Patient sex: M
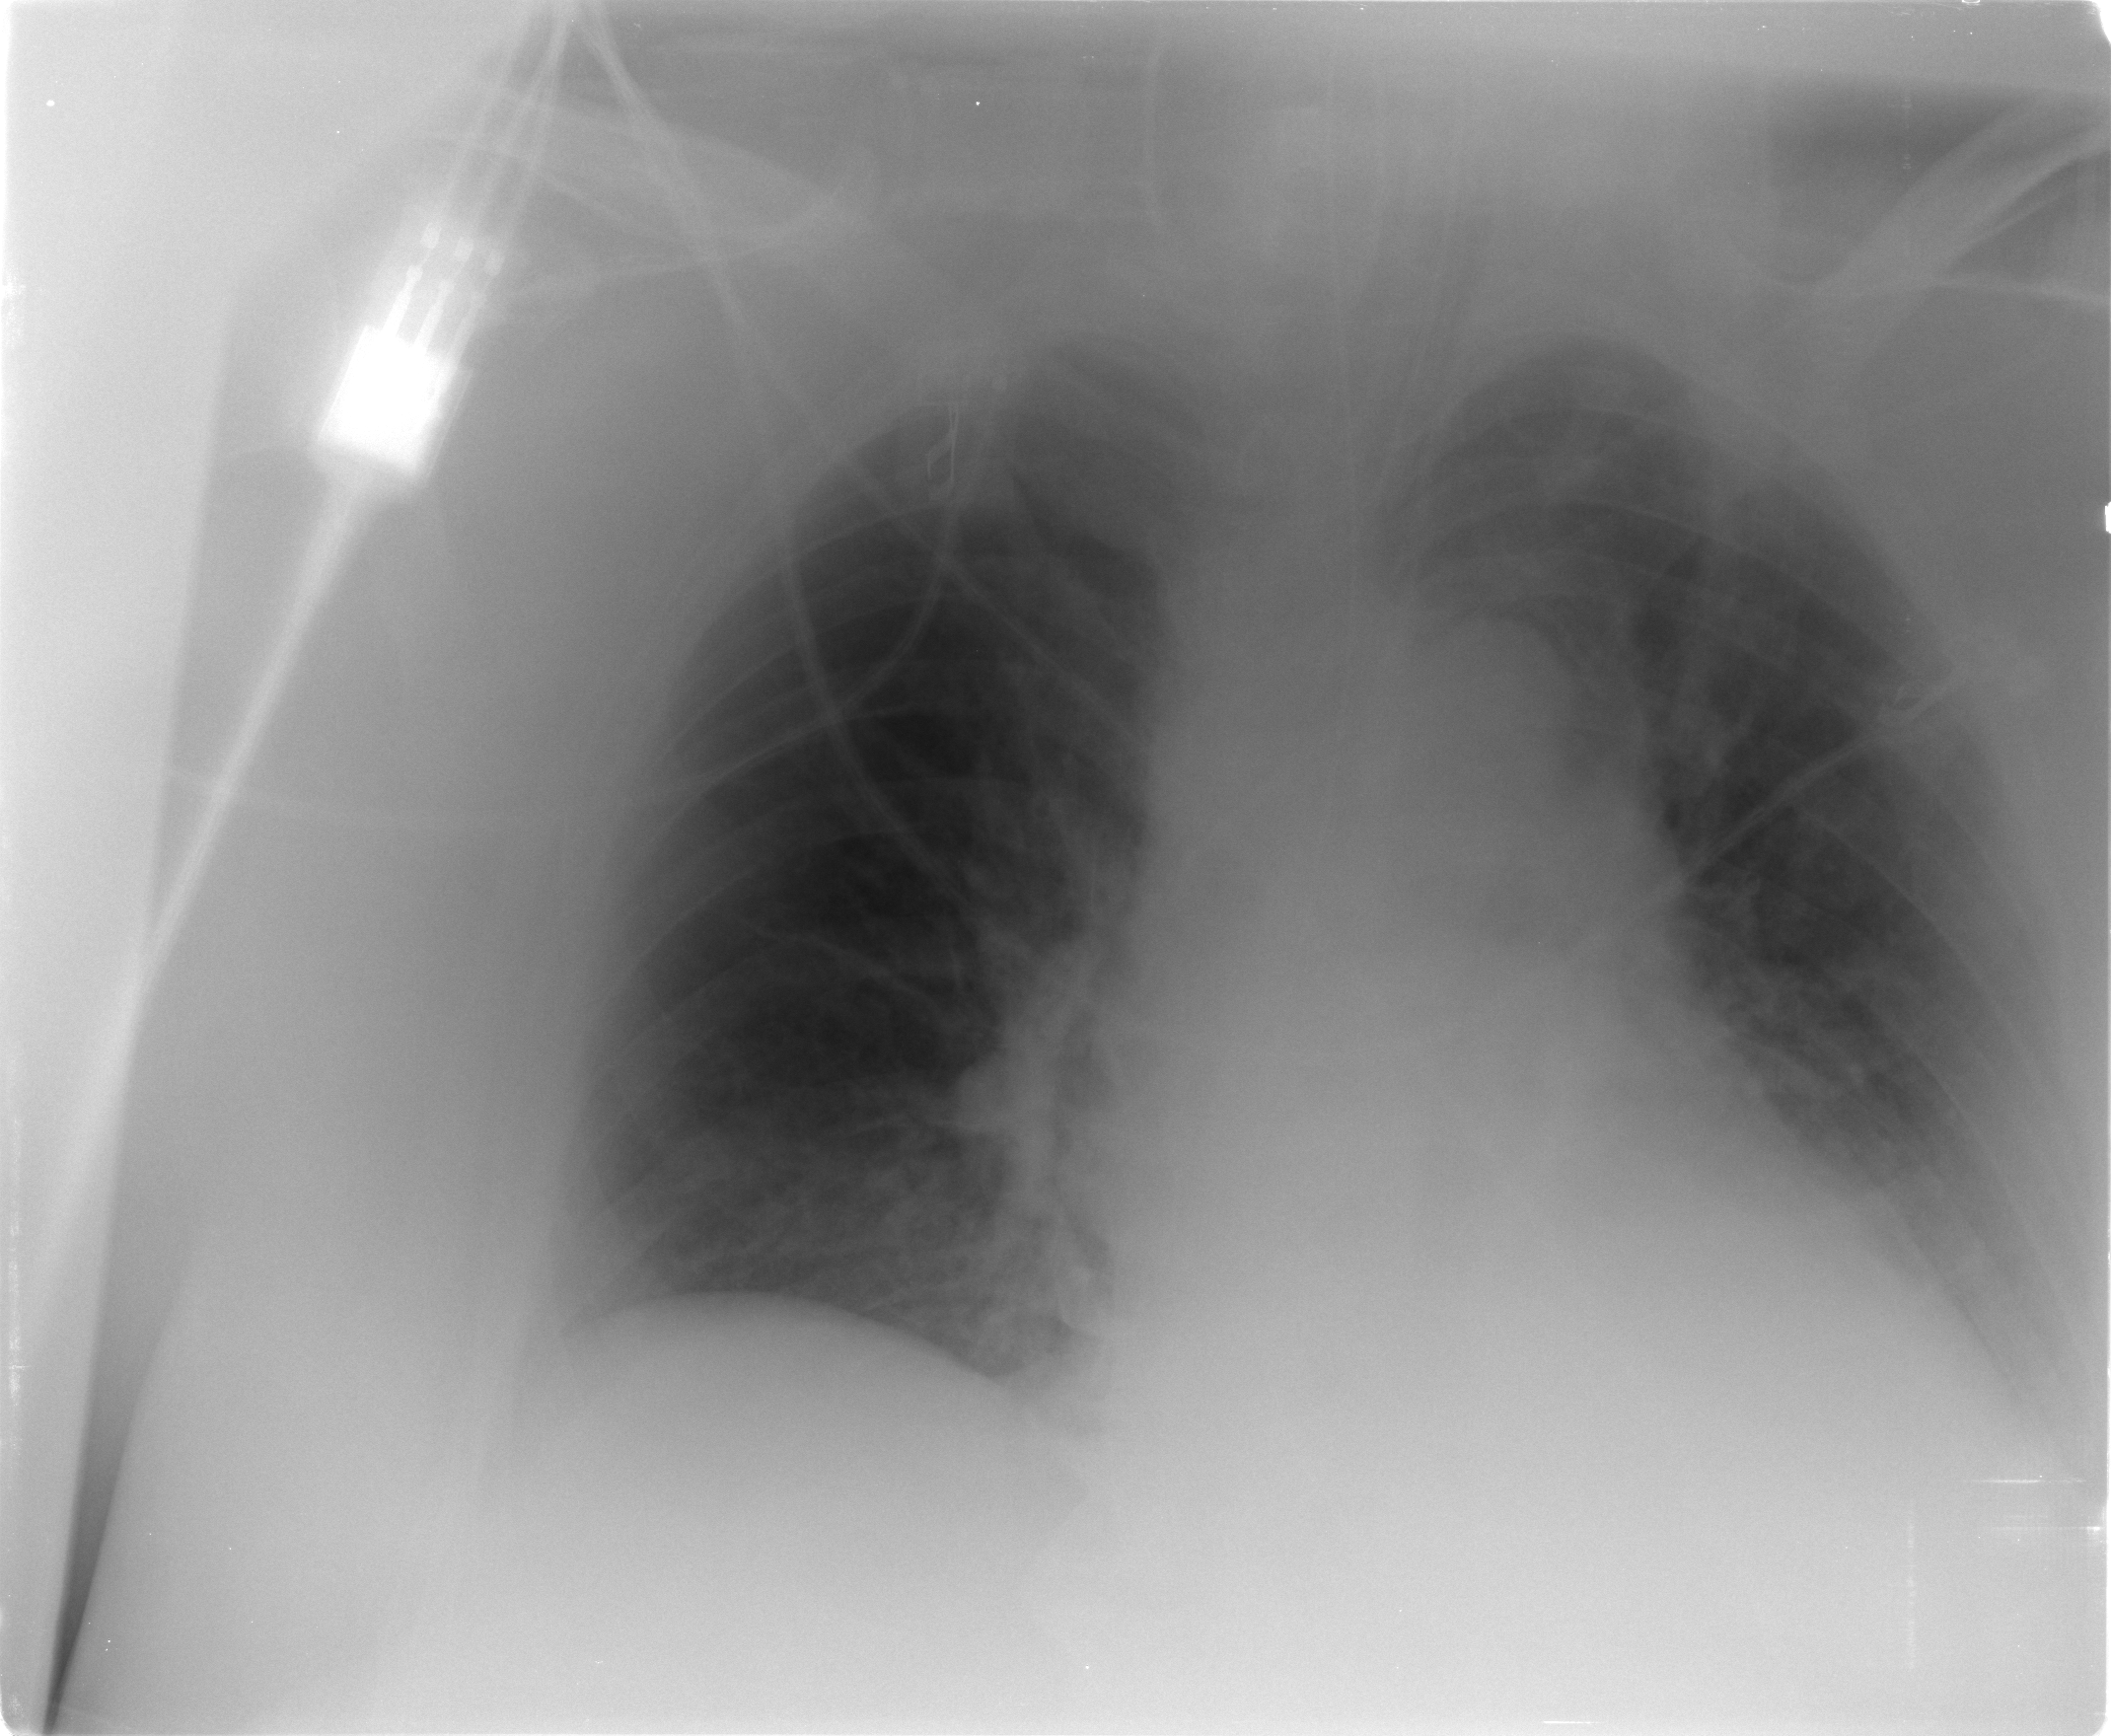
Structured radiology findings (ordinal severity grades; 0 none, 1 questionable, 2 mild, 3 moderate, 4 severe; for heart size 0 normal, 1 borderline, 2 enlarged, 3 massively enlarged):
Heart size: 1
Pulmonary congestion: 2
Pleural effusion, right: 2
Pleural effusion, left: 3
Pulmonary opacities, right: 0
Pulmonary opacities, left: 2
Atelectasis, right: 2
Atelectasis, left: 3